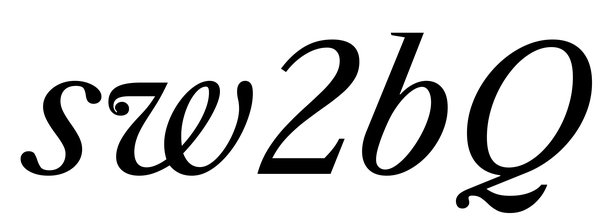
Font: LibreCaslonText-Italic_Italic